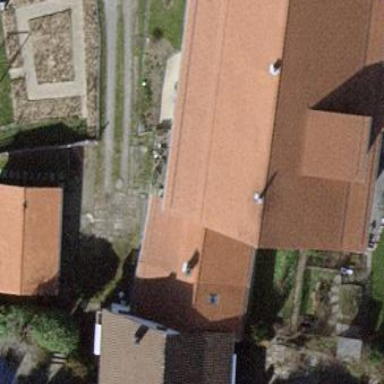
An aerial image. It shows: Terrace building.